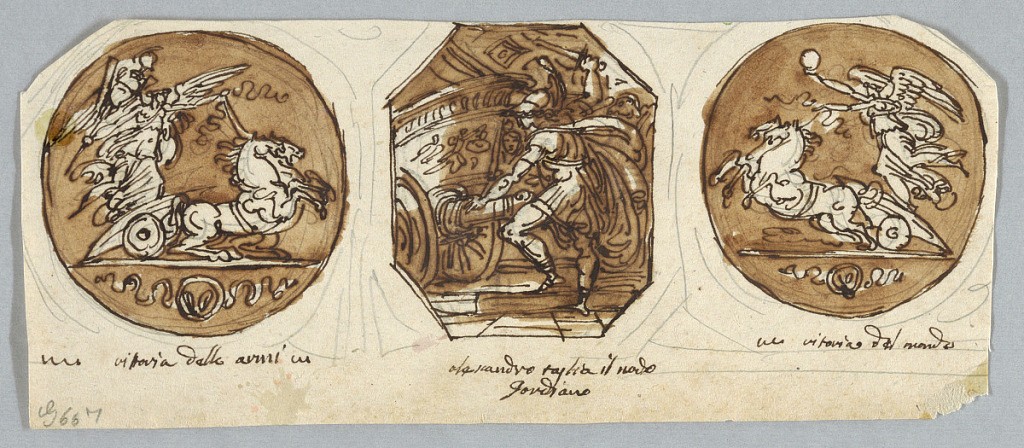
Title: Two Circular and Octagonal Painting for Ceiling: Deeds of Alexander the Great
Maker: Felice Giani, Italian, 1758–1823
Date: ca. 1795
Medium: Pen and brown ink, brush and brown wash over traces of graphite on cream laid paper
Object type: Drawing
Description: Alexander swings his sword to cut Gordian knot, wound around shaft of chariot. Flanking with two Victories facing each other, left one carries panoply, right one globe.